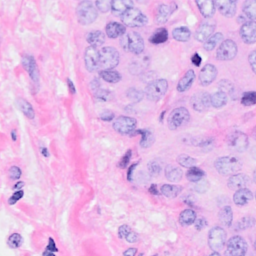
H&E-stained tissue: Breast